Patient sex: M
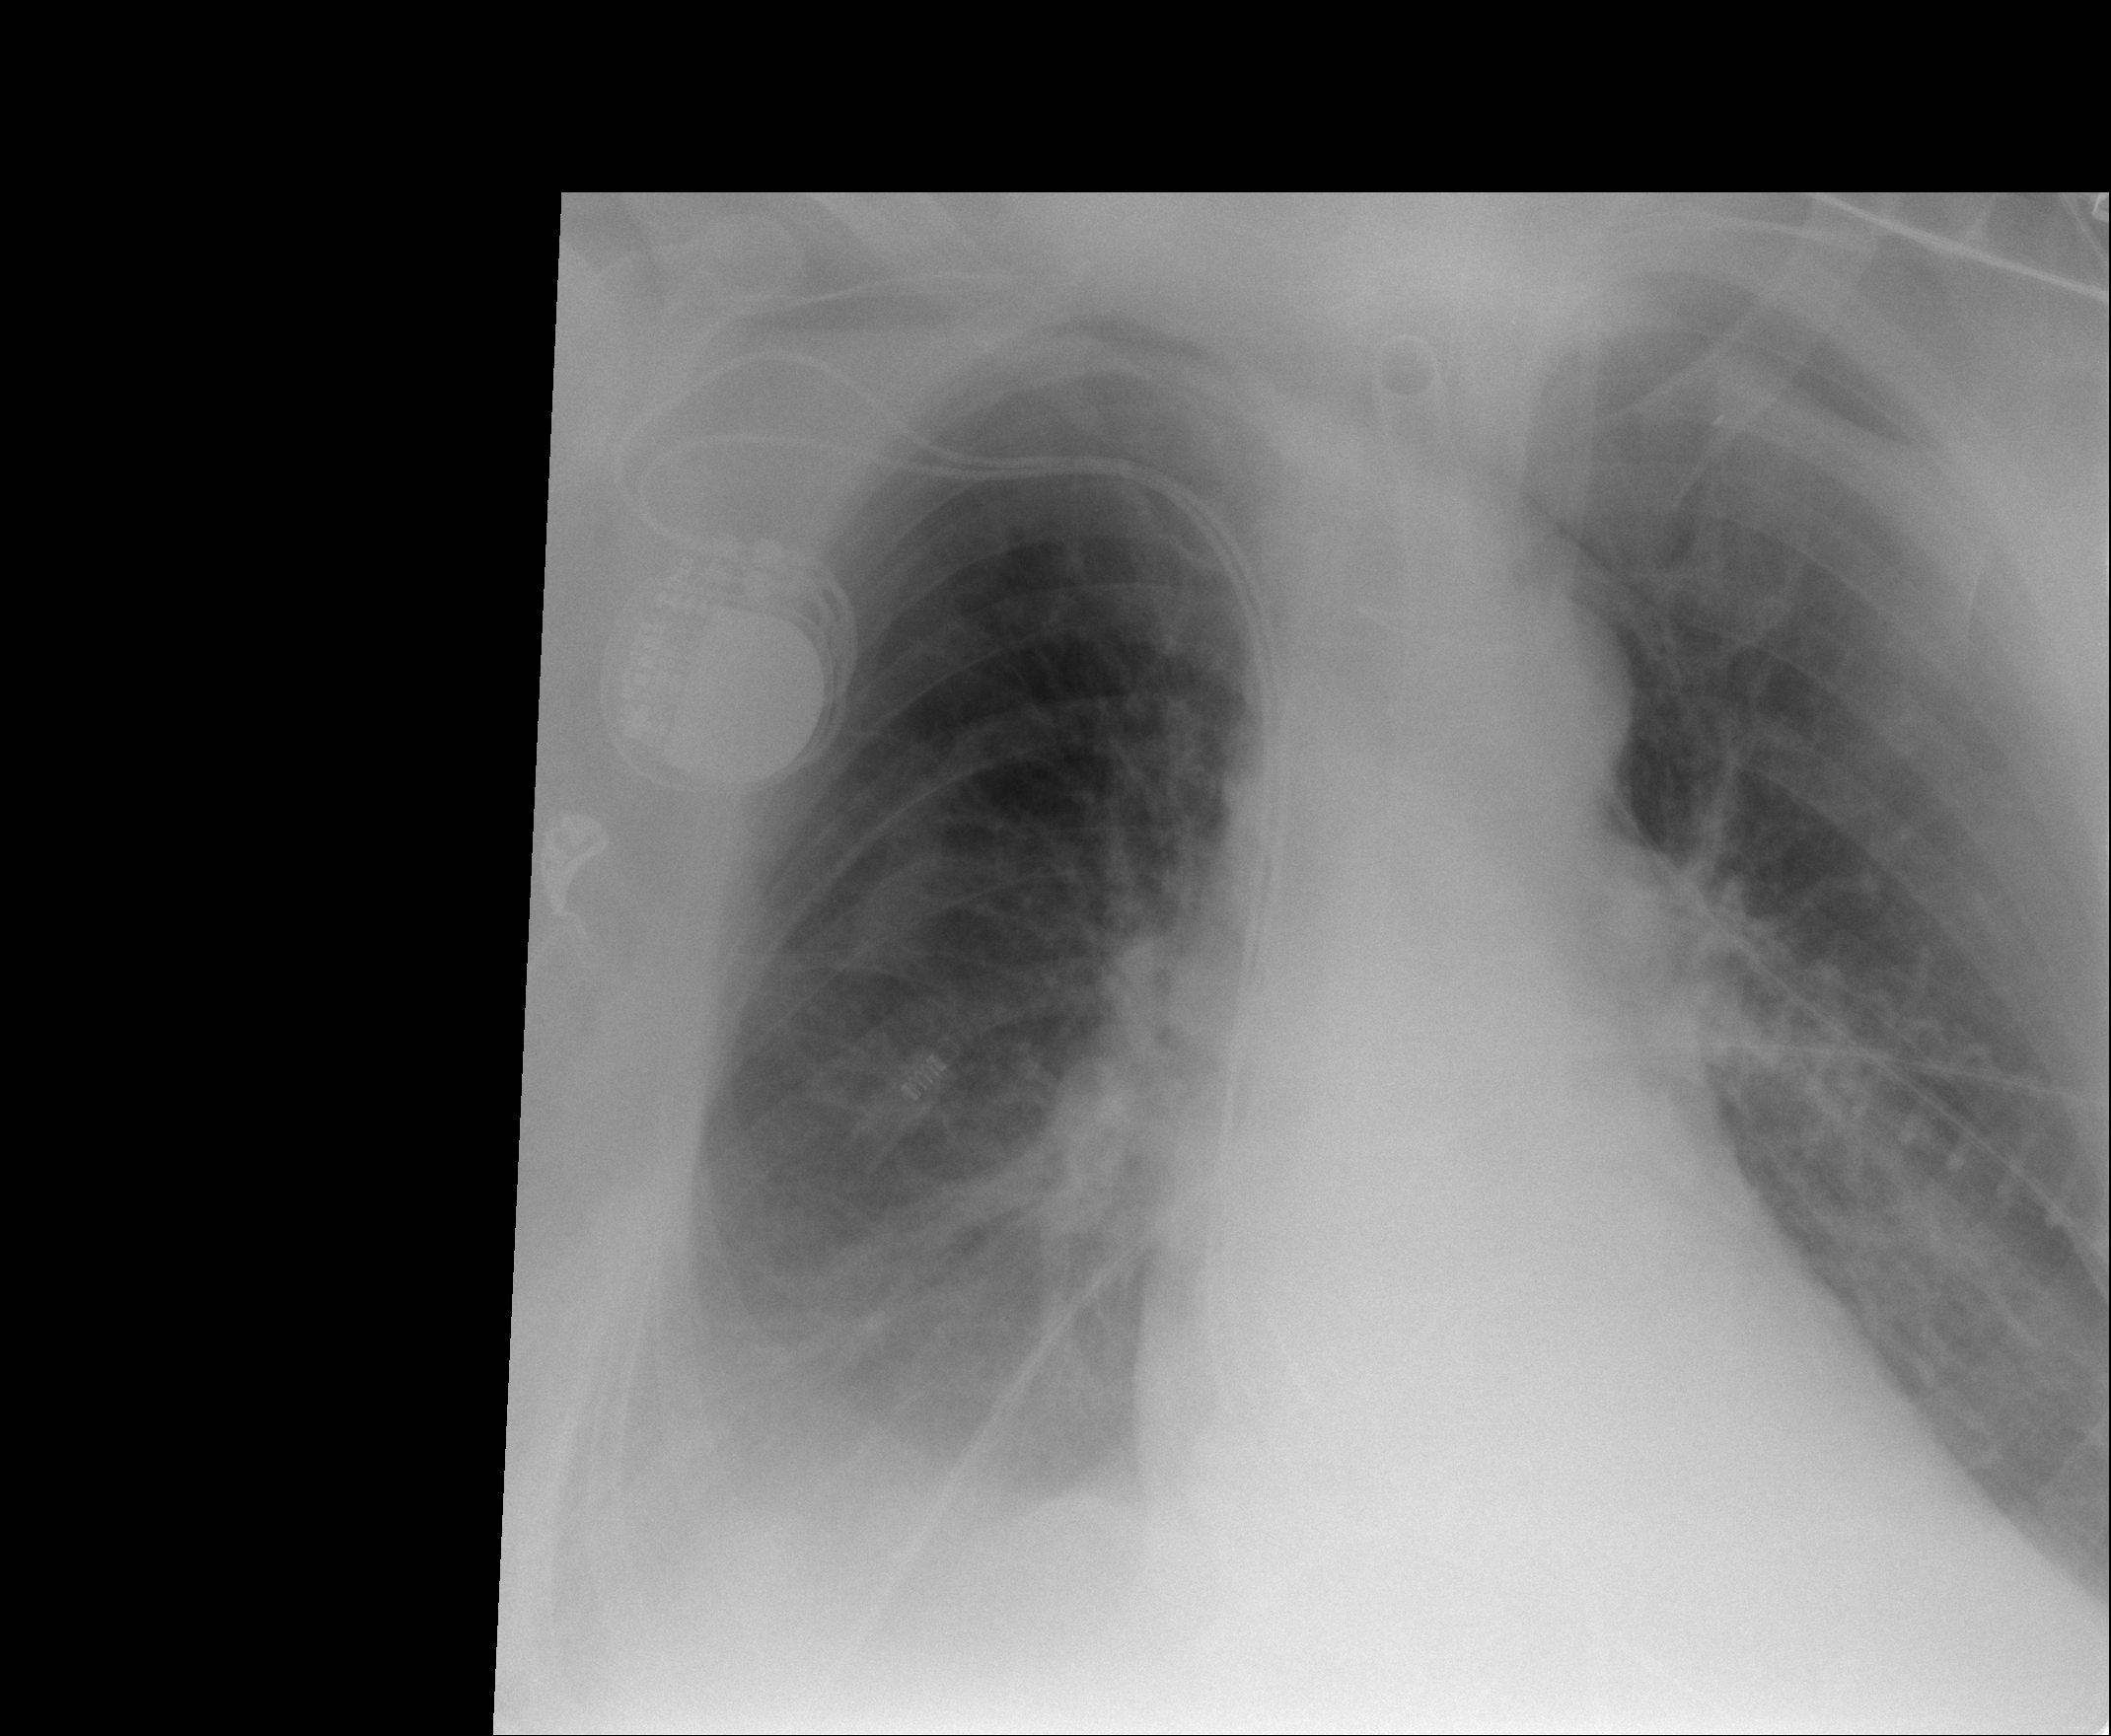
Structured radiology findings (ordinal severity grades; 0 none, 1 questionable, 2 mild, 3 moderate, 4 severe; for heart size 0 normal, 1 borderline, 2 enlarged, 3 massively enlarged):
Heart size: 0
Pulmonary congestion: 2
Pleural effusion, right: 2
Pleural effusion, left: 1
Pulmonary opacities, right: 0
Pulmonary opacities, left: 1
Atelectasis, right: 2
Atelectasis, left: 2